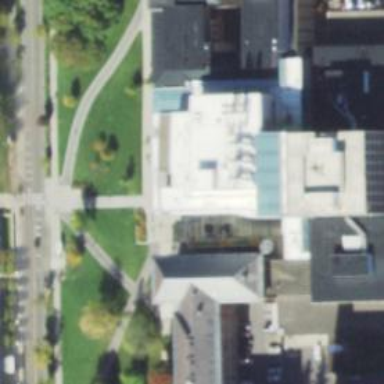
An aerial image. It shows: University building.